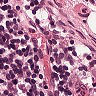
Metastatic tissue present: no